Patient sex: M
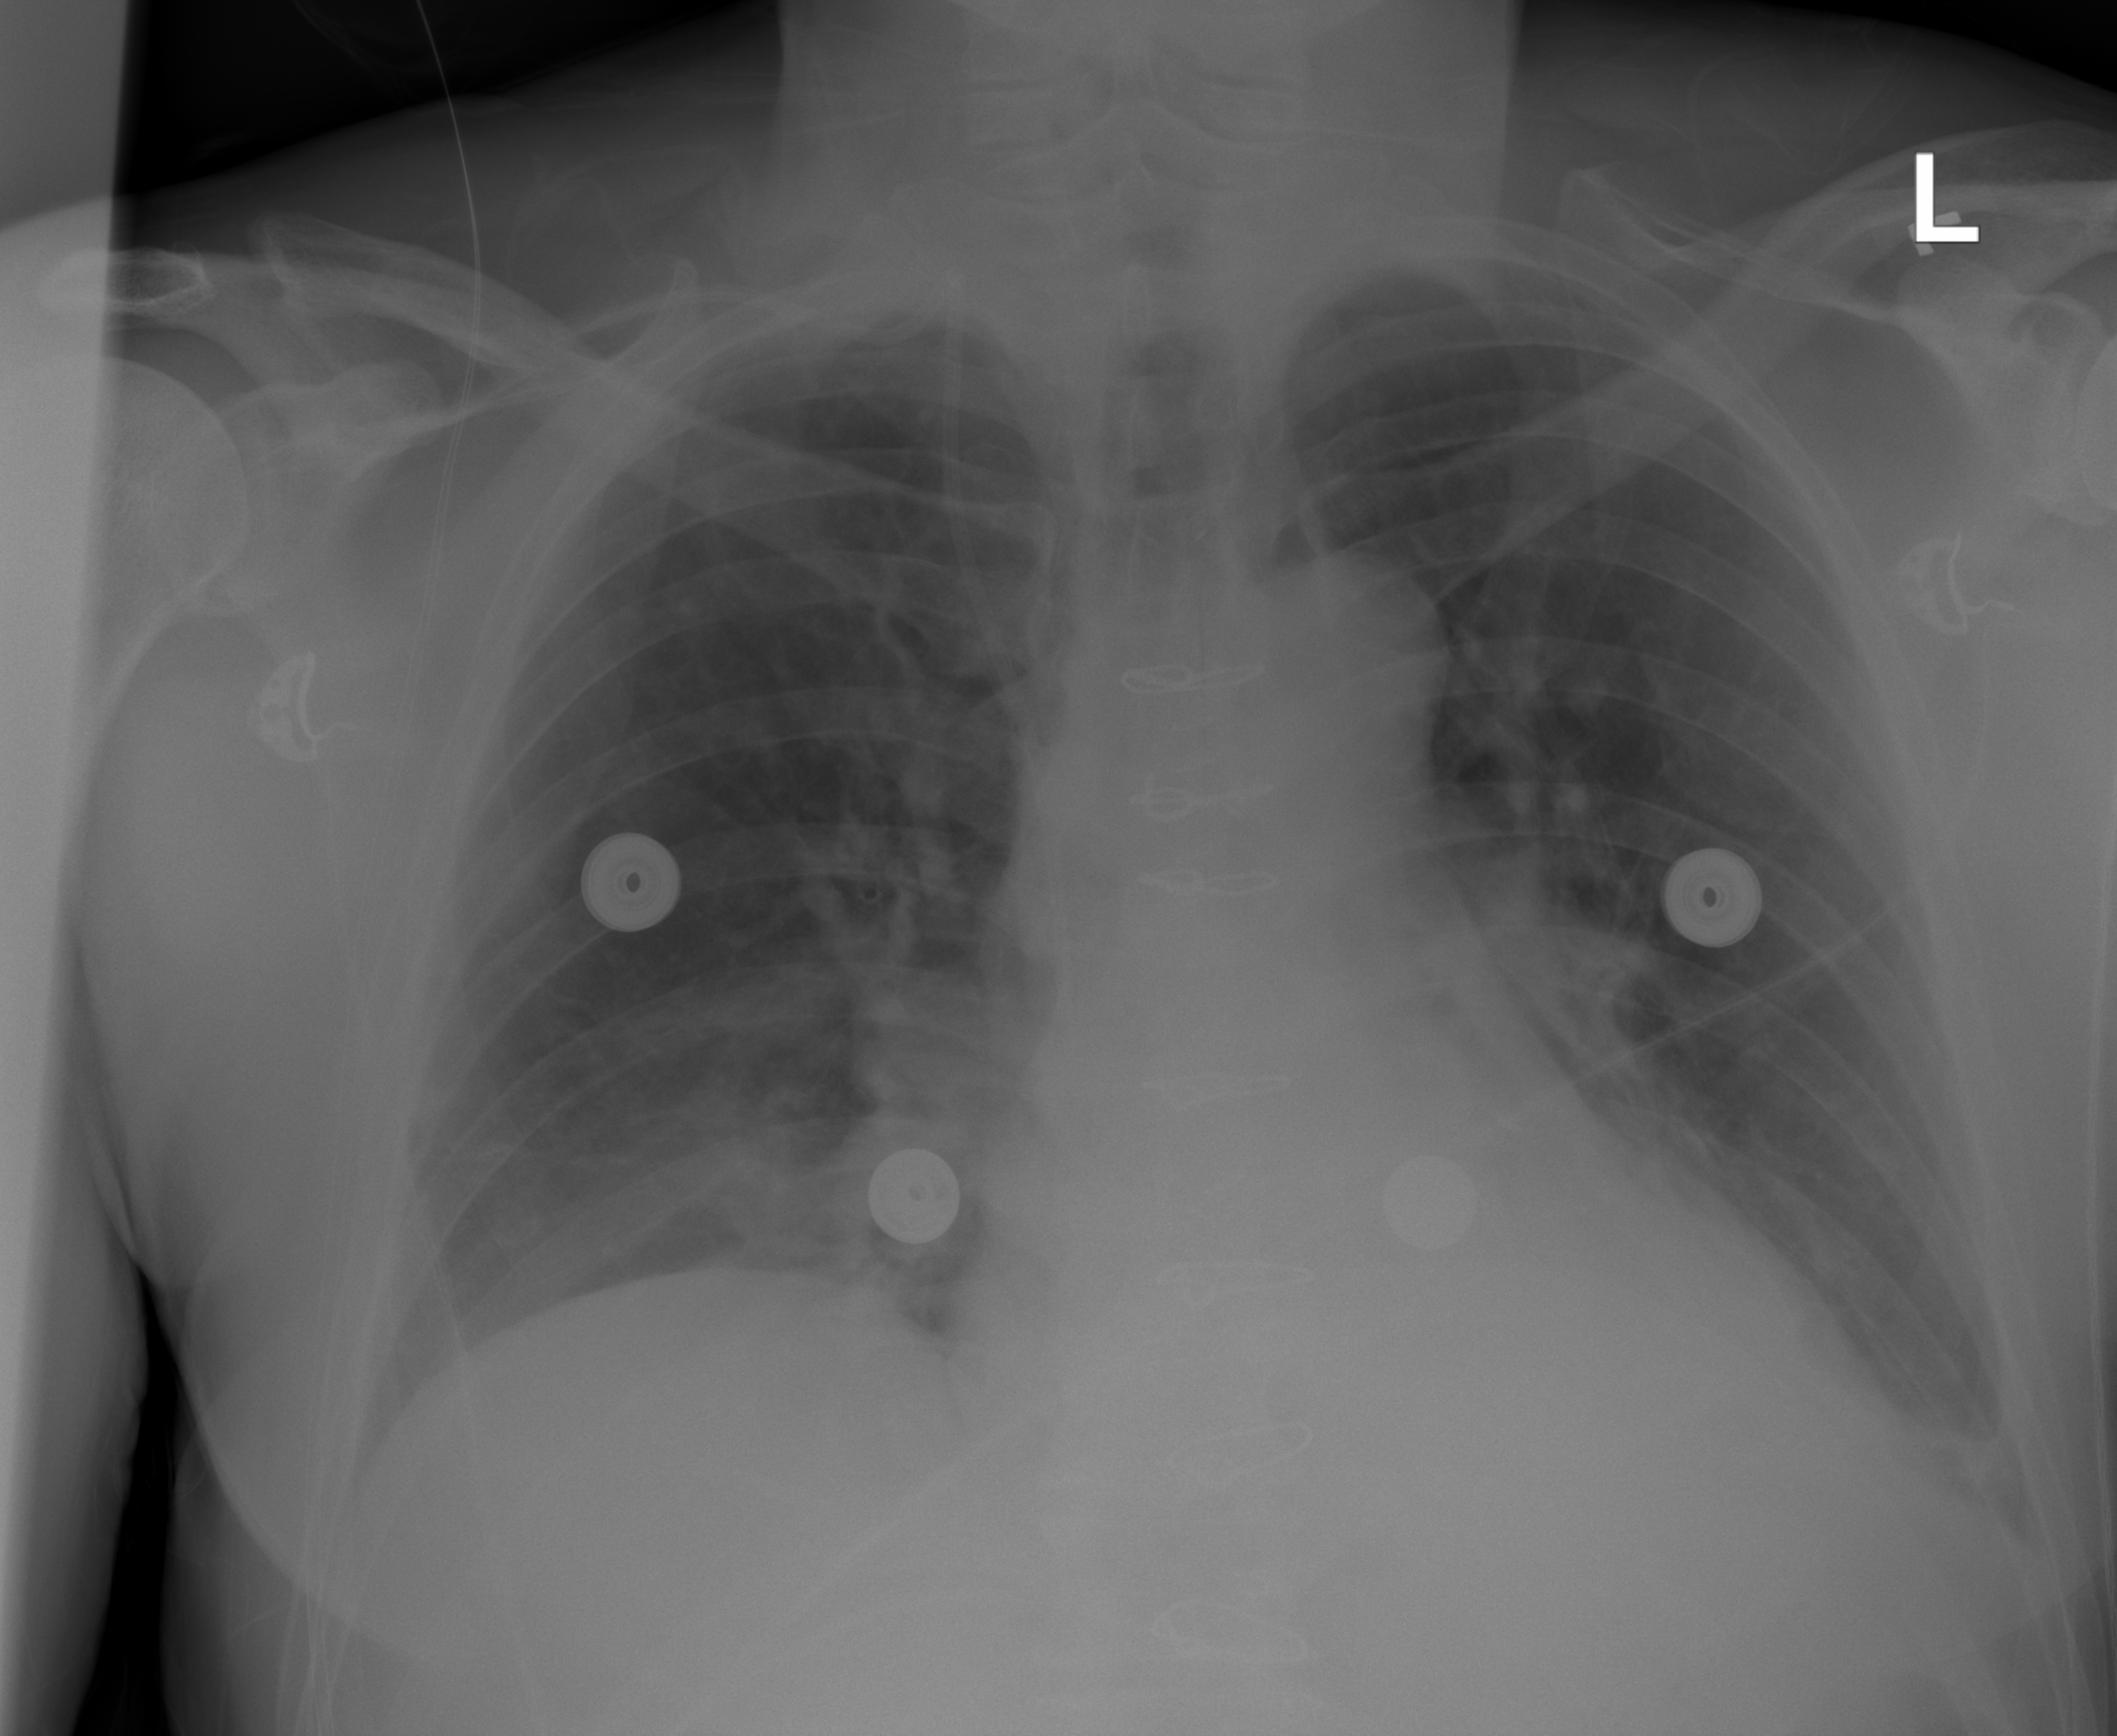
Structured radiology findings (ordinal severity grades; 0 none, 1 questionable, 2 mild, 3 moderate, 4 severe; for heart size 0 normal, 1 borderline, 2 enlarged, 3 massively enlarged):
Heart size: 1
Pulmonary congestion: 0
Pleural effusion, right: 0
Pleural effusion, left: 2
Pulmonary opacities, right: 0
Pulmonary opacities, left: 0
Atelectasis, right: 2
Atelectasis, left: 2